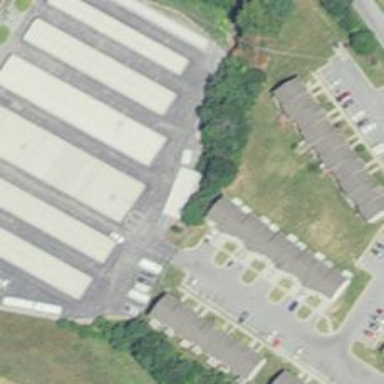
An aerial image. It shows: Building used for storage rental.